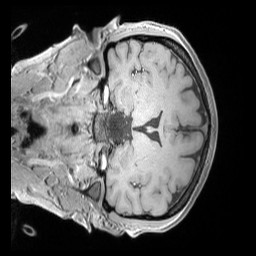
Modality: T1w
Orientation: coronal
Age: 25
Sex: female
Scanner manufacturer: siemens
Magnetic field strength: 3 T
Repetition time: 5 s
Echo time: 0.00298 s